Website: bh-photo
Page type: cross-sells
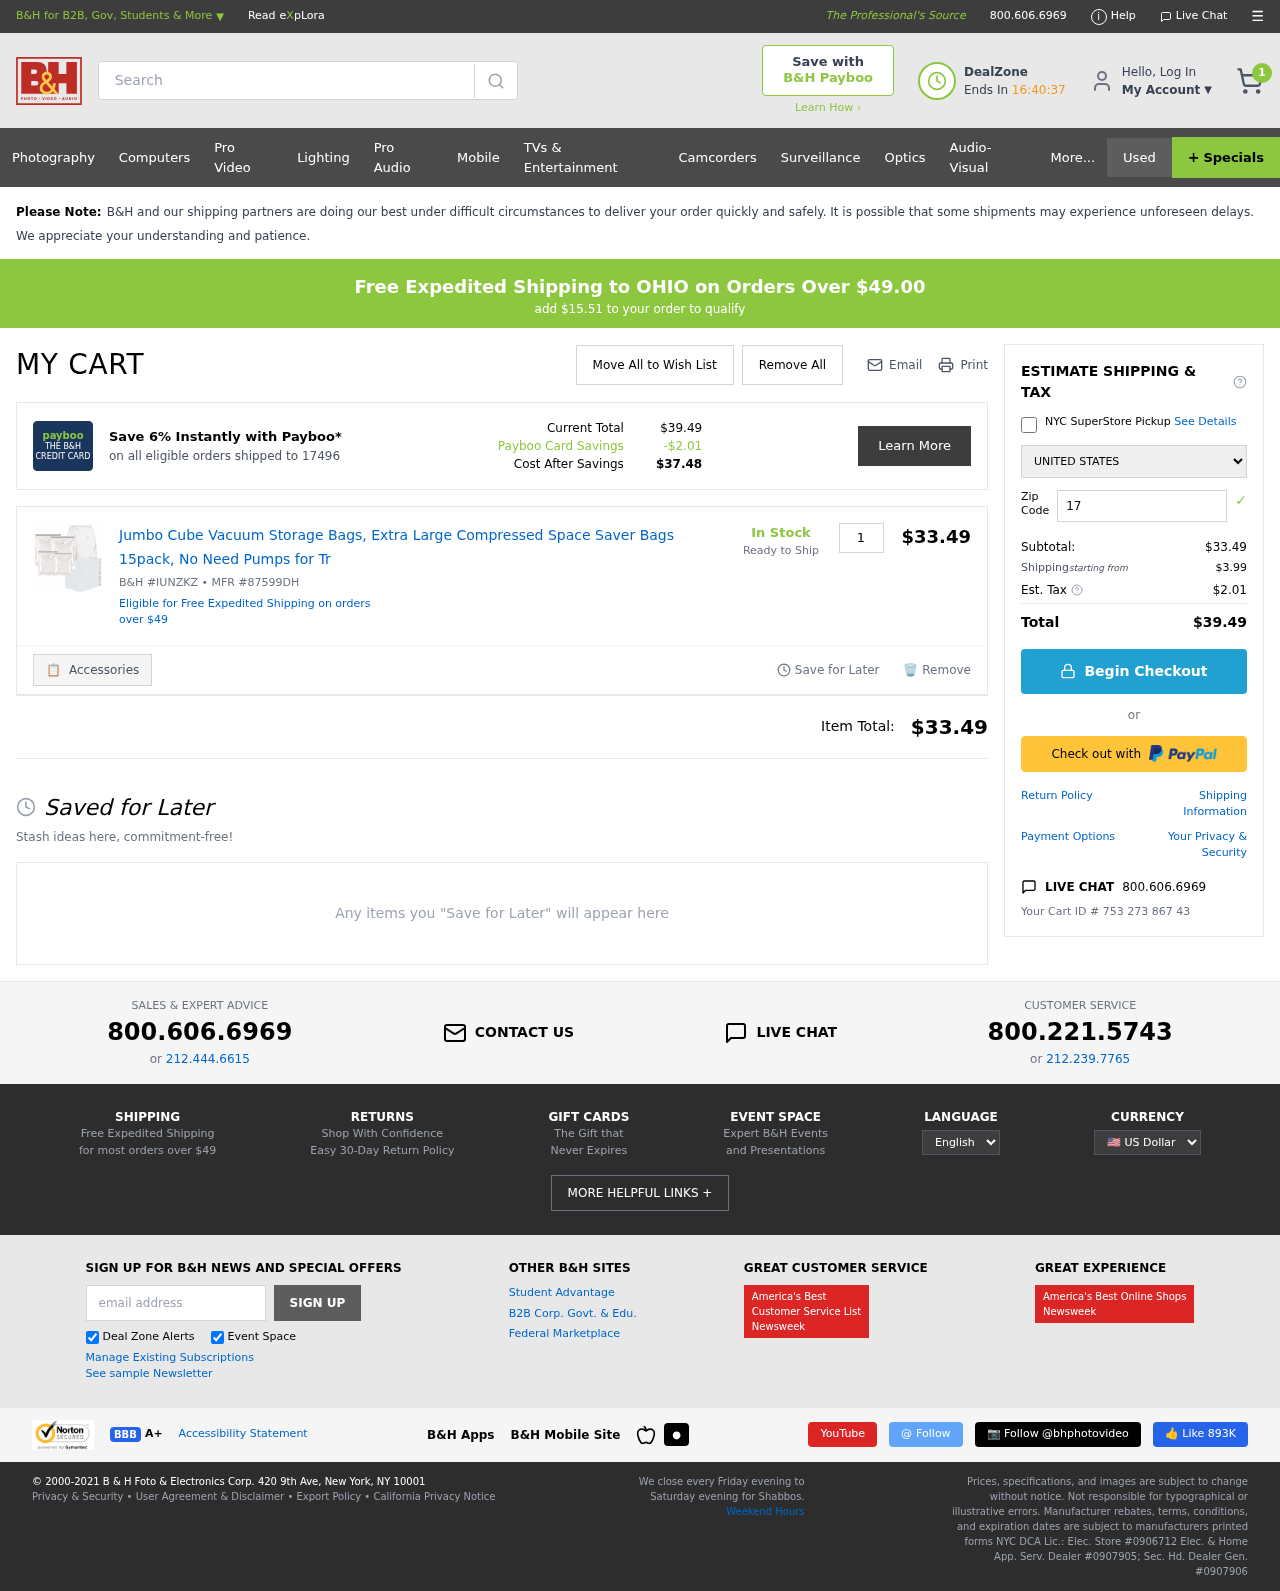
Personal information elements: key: PII_COUNTRY
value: United States
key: PII_POSTCODE
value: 17496
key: PII_STATE
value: OHIO
Product elements: key: PRODUCT1_NAME
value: Jumbo Cube Vacuum Storage Bags, Extra Large Compressed Space Saver Bags 15pack, No Need Pumps for Tr
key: PRODUCT1_PRICE
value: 33.49
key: PRODUCT1_QUANTITY
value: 1
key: PRODUCT1_SKU
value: B&H #IUNZKZ
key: PRODUCT1_MFR
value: MFR #87599DH
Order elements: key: ORDER_NUM_ITEMS
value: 1
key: SHIPPING_THRESHOLD_REMAINING
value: $15.51
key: ORDER_TOTAL
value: $39.49
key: ORDER_SUBTOTAL
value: $33.49
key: ORDER_SHIPPING_COST
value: $3.99
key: ORDER_TAX
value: $2.01
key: ORDER_ID
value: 753 273 867 43
Search elements: key: HEADER_SEARCH
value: Search
Other elements: key: PAYBOO_SAVINGS
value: -$2.01
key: COST_AFTER_SAVINGS
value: $37.48